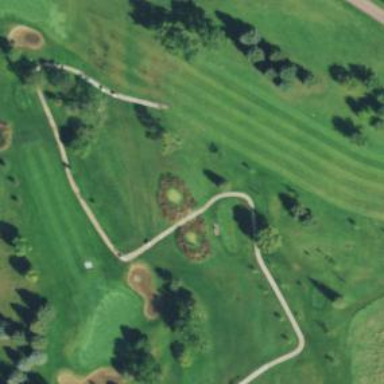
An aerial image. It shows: Path for both roads and golfers.